Question: Hello I have been given an XL spreadsheet (...not my fault please keep reading...).
As you may know XL does not deal with datetime and milliseconds very well. For milliseconds to be DISPLAYED in a cell you have to select a special format 'aaaa-mm-jj hh:mm:ss.000'
I need to load this XL sheet into 'R' with 'XLConnect' (I can't use another package).

As you can see:
- 'B2''2012-10-01 12:15:15'- 'B2''2012-10-01 12:15:15.447'- 'B2''B3'
My problem is that what I do
'''
wb = loadWorkbook(currentFile)
dataFile <- readWorksheet(wb, sheet=c('Sheet1'),header=TRUE);
#or even when I specify the type (my real file is a 3 columns matrix)
dataFile <- readWorksheet(wb, sheet=c('Sheet1'),header=TRUE,
colTypes = c(XLC$DATA_TYPE.NUMERIC,XLC$DATA_TYPE.DATETIME,XLC$DATA_TYPE.NUMERIC),
dateTimeFormat='%Y-%m-%d %H:%M:%OS');
'''
What I am getting is a 'data.frame' with '2012-10-01 12:15:15' WITHOUT MY PRECIOUS MILLISECONDS
My question is then:
What can I do to make sure 'R' loads this 'datetime' with milliseconds (at once without me messing around loading a 'numeric' and converting myself afterwards)
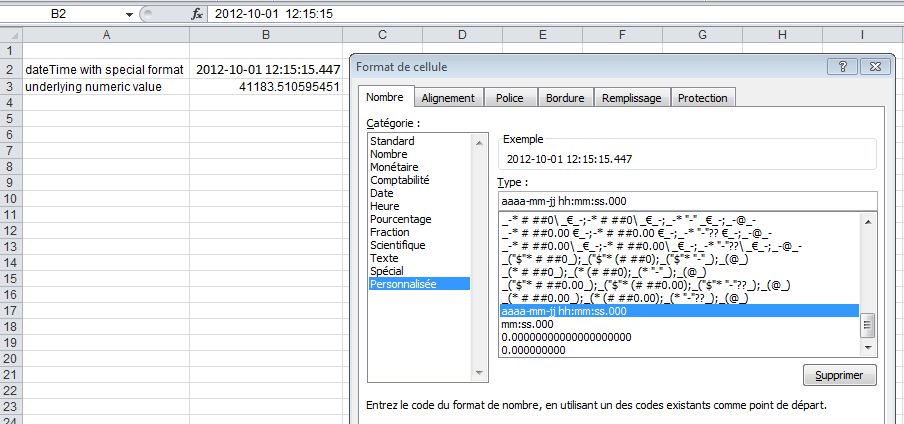
Answer: I've logged and fixed issue <URL>' before printing as otherwise milliseconds won't be displayed.